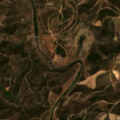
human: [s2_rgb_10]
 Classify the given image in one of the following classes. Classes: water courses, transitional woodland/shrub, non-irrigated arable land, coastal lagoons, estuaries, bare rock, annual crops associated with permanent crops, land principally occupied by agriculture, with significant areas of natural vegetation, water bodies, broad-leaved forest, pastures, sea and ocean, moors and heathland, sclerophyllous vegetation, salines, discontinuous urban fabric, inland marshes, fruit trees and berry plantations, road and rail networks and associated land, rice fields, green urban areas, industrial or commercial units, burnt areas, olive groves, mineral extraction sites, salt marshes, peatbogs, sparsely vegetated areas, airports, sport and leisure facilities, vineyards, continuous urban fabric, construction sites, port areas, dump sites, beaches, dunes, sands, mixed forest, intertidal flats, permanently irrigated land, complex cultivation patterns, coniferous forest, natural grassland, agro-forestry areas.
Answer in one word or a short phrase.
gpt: land principally occupied by agriculture, with significant areas of natural vegetation, mixed forest, transitional woodland/shrub